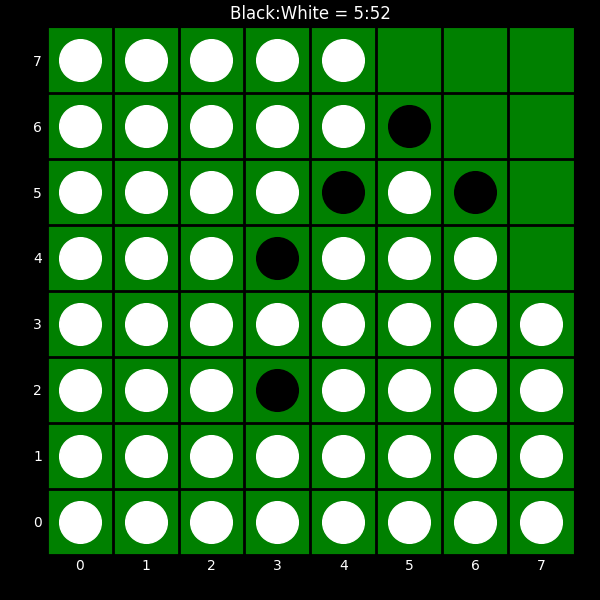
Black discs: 5
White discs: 52